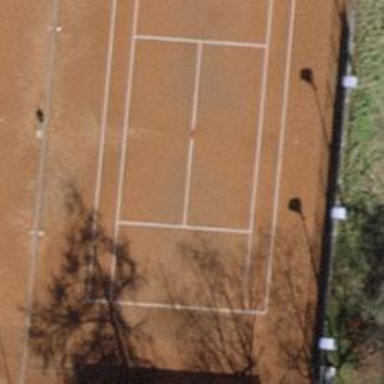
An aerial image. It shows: Tennis court on pitch designated for leisure land.